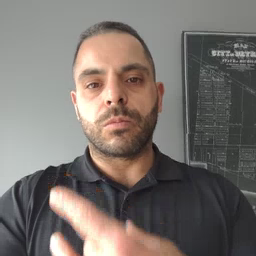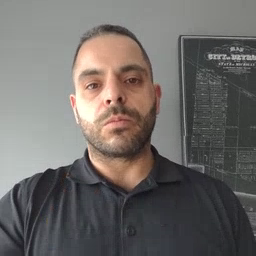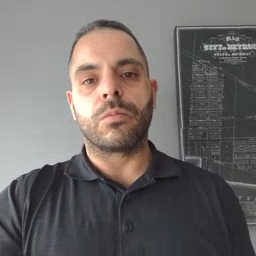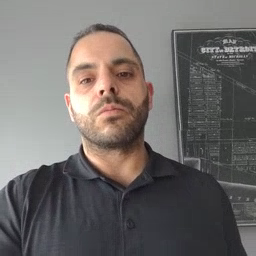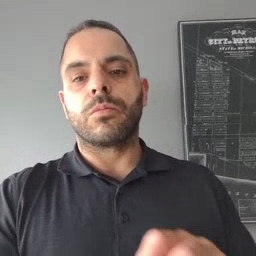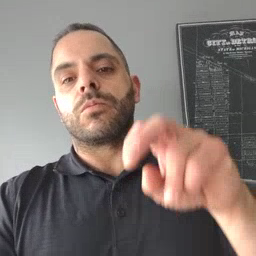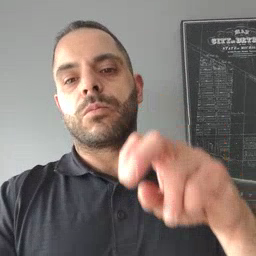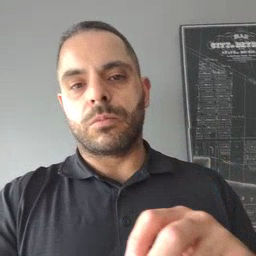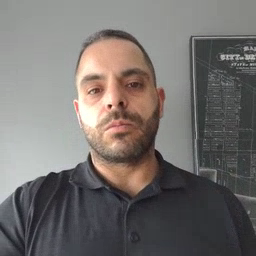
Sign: jump